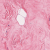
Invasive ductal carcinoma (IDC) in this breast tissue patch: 0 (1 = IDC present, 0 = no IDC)